Question: I figured the below out about an hour after posting.
There are not many examples out there yet so I left this up.
I am trying to setup a new connector in a Azure Logic App to get files from a FTP site and move them to a dropbox folder.
I was not even getting TO the dropbox part, although it was finding the FTP site and then deleting files.
I have a test directory called testing off of:
<URL>
I am obviously not understanding something fundamental to this process here.
I have attached a picture of the ftp connector and it action.

Here is the code for the trigger:
'''
"operation": "TriggerOnFileAvailable",
"parameters": {
"triggerState": "@coalesce(triggers()?.outputs?.body?['triggerState'], '')",
"FolderPath": "testing",
"FileMask": "CSV*",
"FileType": "Text"
'''
And the code for the action (this part turned out to be not needed):
'''
"operation": "GetFile",
"parameters": {
"FilePath": "@{triggers().outputs.body.FilePath}",
"FileType": "Text"
},
"authentication": {
"type": "Raw",
"scheme": "Zumo",
'''
When I drop a file named CSV_test2.txt with one line of text in it in the ftp folder, after a short bit it is removed - as expected.
If I go to the trigger history it shows it fired successfully.
The outputs from the trigger looks correct as well (turns out it was):
'''
"body": {
"FileName": "CSV_test2.txt",
"FolderPath": "testing",
"FilePath": "testing\CSV_test2.txt",
"ServerAddress": "eek.myftpsite.com",
"Content": "This is the data in the test file.",
"ContentTransferEncoding": "None",
"triggerState": "CSV_test2.txt"
}
'''
But if I go to the actions it shows as failed (because I had the wrong next step, it should have just been something that takes a filepath, like dropbox).
The inputs for the actions show:
'''
"operation": "GetFile",
"parameters": {
"FilePath": "testing\CSV_test2.txt",
"FileType": "Text"
},
"apiVersion": "2015-01-14",
"authentication": {
"scheme": "Zumo",
"type": "Raw"
}
'''
Which seems like it is correct to me (nope).
The outputs shows:
'''
},
"body": {
"status": 404,
"source": "https://ftpconnectora4cf805ee5114235ad1c43445a153673.azurewebsites.net/file/testing/CSV_test2.txt?FileType=Text",
"message": "Path does not exist on FTP Server. The remote server returned an error: (550) File unavailable (e.g., file not found, no access)."
}
'''
I have tried every combination of things I can think of, including just hardcoding the path and file name -- all to no avail.
I am really wanting to try to get this working on a new project vs doing it the "old" way.
Any suggestions are welcome,
Joe
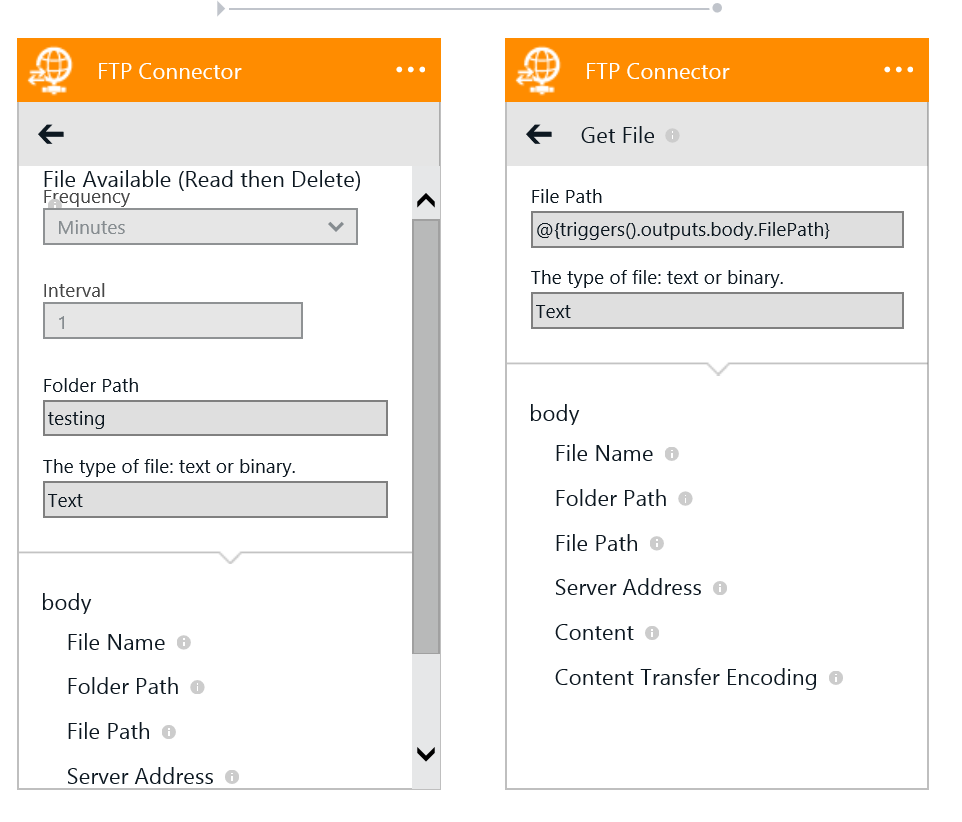
Answer: I had a misunderstanding of how it worked.
I thought you setup a FTP connector and which would then monitor for new files, then you setup another FTP action to get each new file.
A bit of over thinking on my part it turns out.
Nope, just feed the output directly like this:

The code for it is:
'''
"operation": "UploadFile",
"parameters": {
"FilePath": "@{triggers().outputs.body.FilePath}",
"content": {
"Content": "@{triggers().outputs.body.Content}",
"ContentTransferEncoding": "None"
},
"overwrite": true
'''
Pretty cool...I am leaving my muddling about up there in the hopes that it helps somebody else out. This is all pretty new stuff, but pretty exciting.
Thank you,
Joe